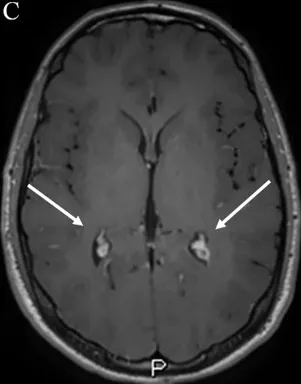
MRI findings of CM in our patients. Bilateral choroid plexitis (white arrows) after ten days of antifungal therapy, in Axial gadolinium-enhanced T1-WI.
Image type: radiology (mri)